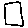
Label: square